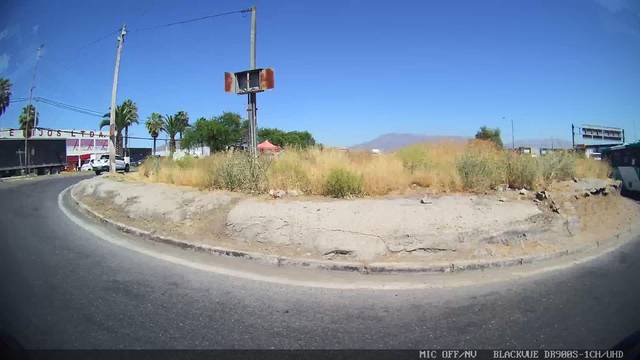
Region: Chile
Coordinates: -33.446, -70.781